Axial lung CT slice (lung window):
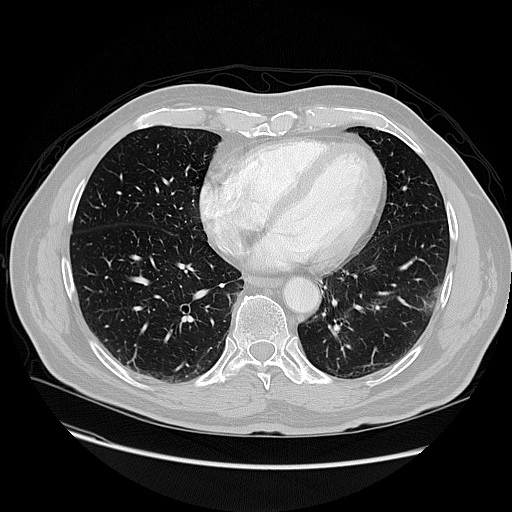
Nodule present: no